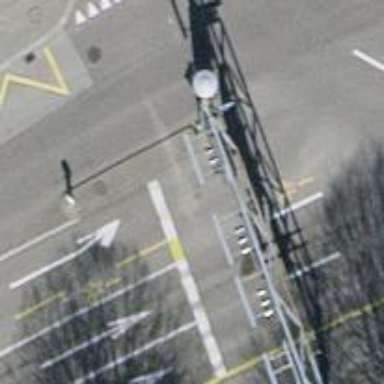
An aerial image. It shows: Road with traffic signals.